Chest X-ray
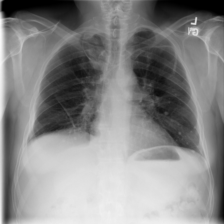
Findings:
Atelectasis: positive
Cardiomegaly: negative
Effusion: negative
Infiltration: negative
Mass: negative
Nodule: negative
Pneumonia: negative
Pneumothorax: negative
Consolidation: negative
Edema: negative
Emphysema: negative
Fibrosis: negative
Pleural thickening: negative
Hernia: negative